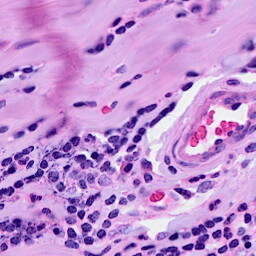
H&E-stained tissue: Breast